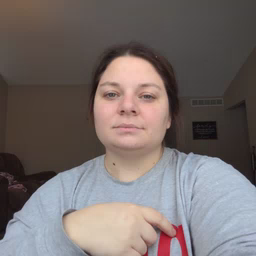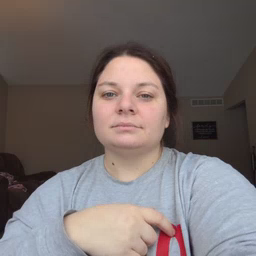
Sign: say